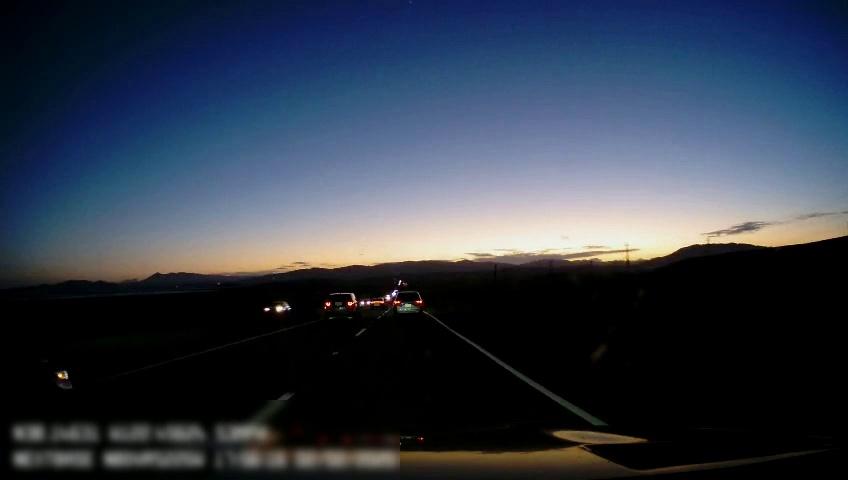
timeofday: Dusk/Dawn/Twilight
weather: Sunny
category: Drivable Space
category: Vehicles | Car
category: Vehicles | Car
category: Vehicles | SUV
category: Vehicles | SUV
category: Vehicles | Car
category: Lanes | Alternate Lane
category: Lanes | Current Lane
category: Lanes | Current Lane